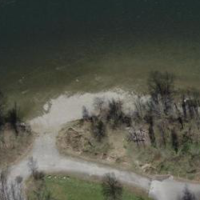
EUNIS habitat code: 15
Species observed at this site:
Cirsium vulgare